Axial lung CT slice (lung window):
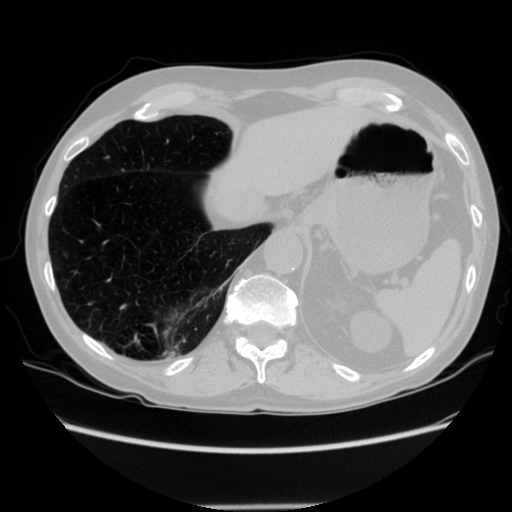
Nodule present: no